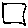
Label: square